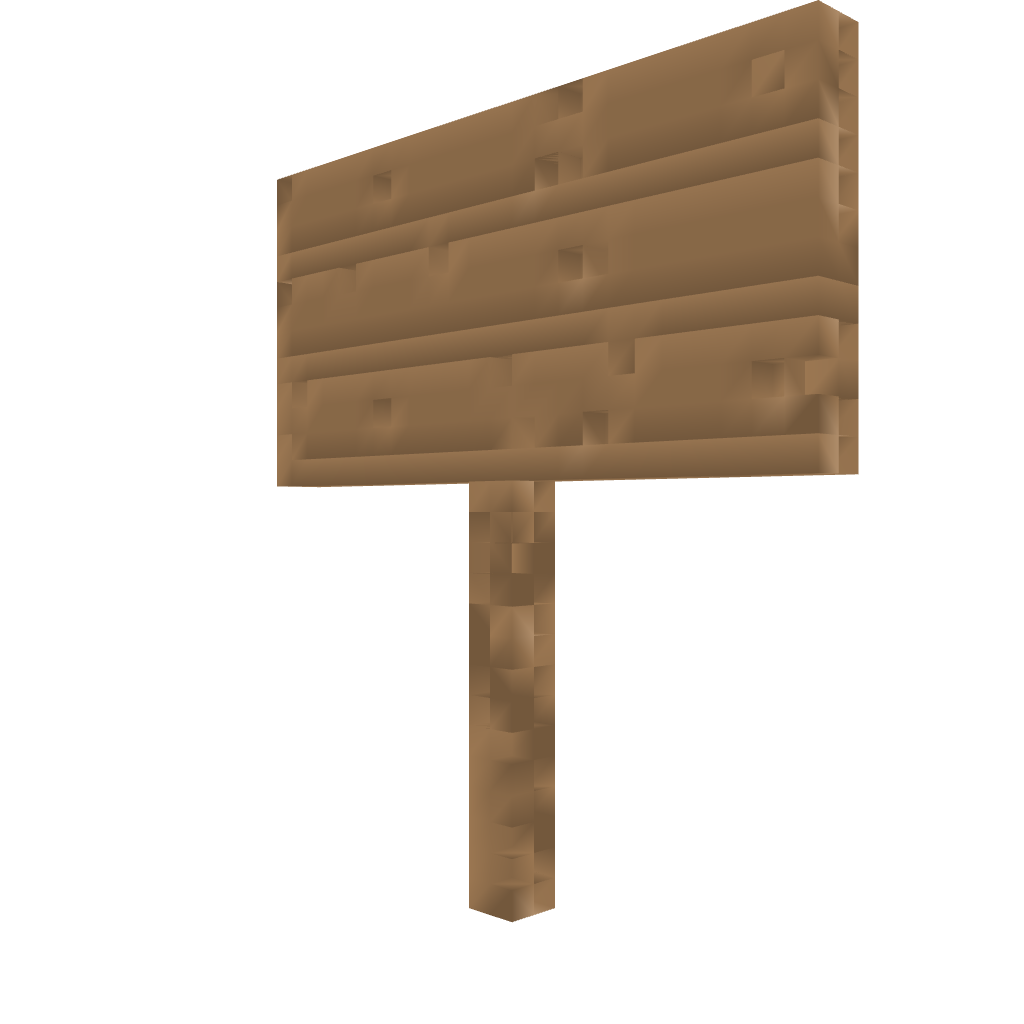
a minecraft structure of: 3D Lol Sign bad low quality